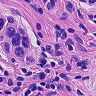
Metastatic tissue present: yes